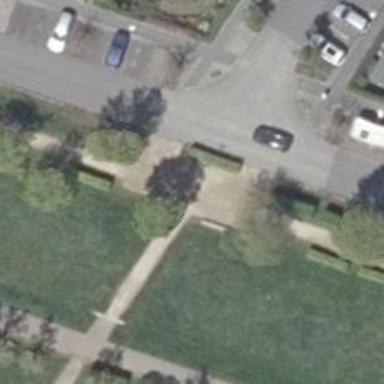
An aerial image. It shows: Compacted footway.